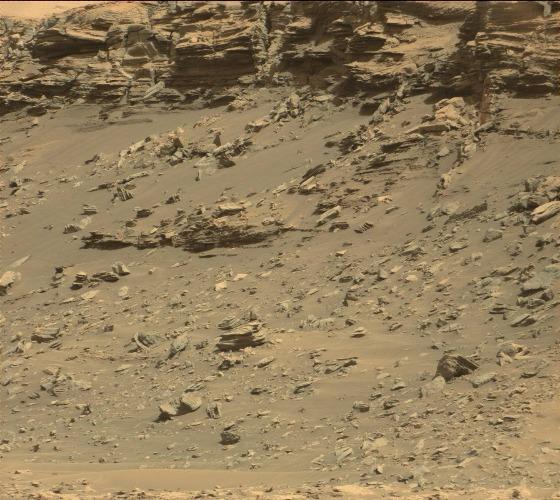
Terrain classes present: Bedrock, Gravel / Sand / Soil, Rock, Shadow